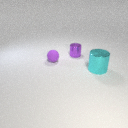
small purple rubber sphere in front of small purple metal cylinder